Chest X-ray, AP view. Patient: 50 years old, sex M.
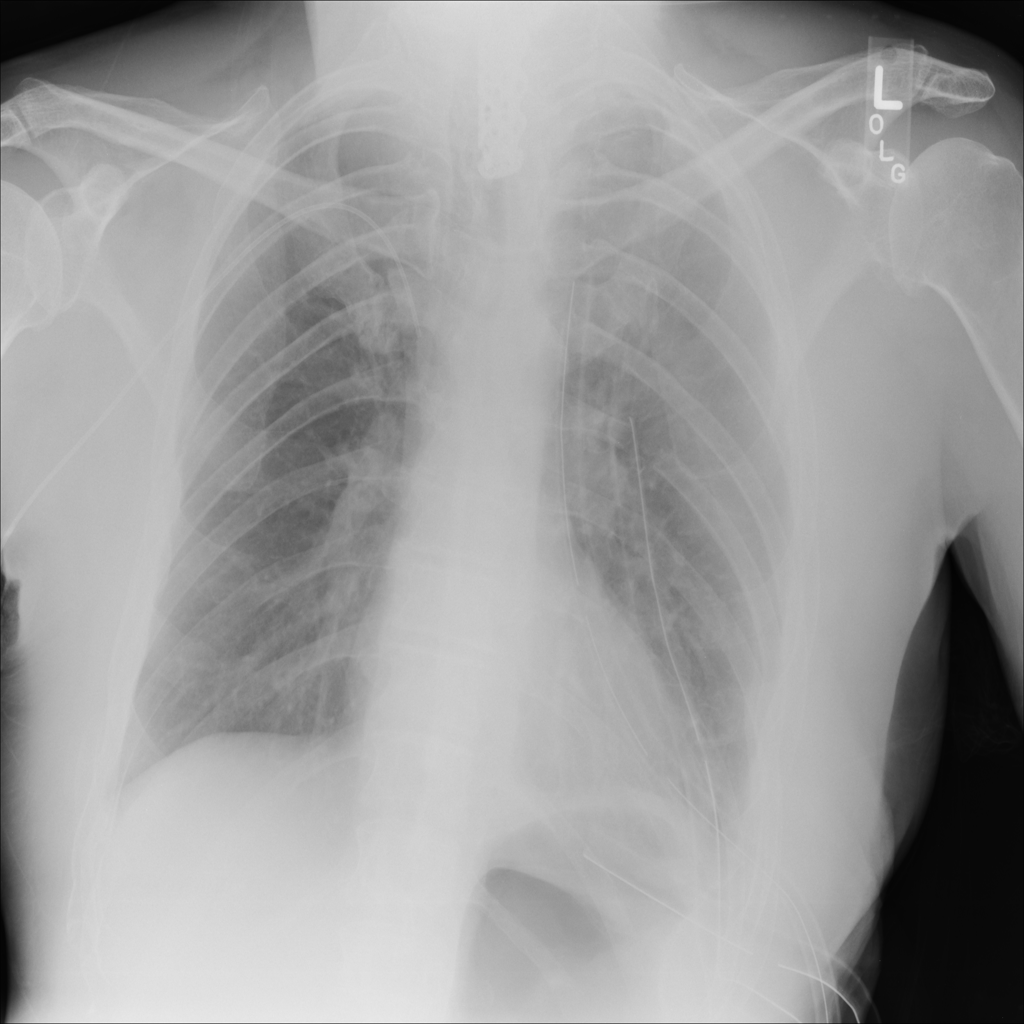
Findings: Pleural_Thickening